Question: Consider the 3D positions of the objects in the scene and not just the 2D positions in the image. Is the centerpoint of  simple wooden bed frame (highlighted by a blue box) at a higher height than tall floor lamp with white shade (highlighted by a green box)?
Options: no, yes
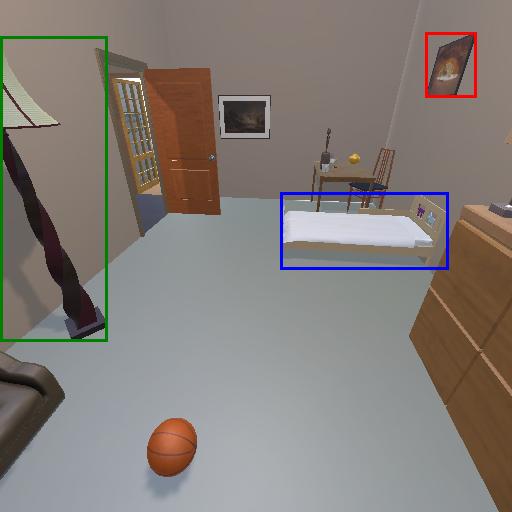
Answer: no